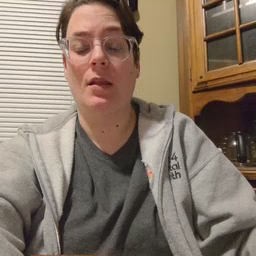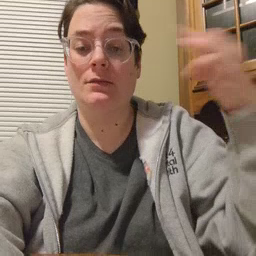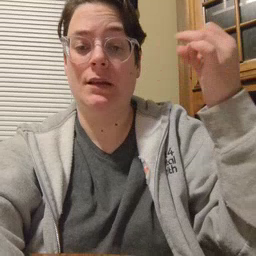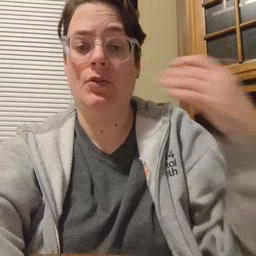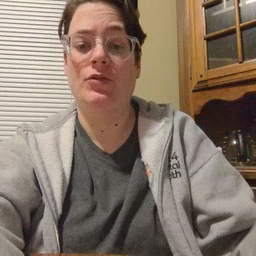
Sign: shower